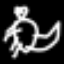
Label: square